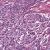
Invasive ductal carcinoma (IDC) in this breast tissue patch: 1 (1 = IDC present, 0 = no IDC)